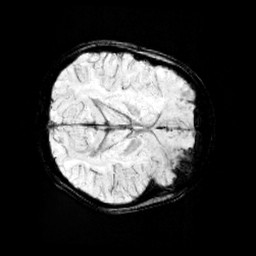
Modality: minIP
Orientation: axial
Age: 11
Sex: female
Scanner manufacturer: siemens
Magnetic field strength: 3 T
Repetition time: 0.027 s
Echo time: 0.02 s